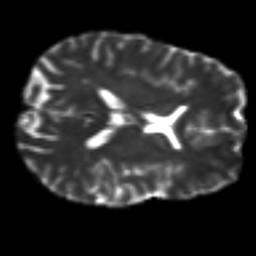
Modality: T2w
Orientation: axial
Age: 39
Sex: male
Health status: healthy
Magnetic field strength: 3 T
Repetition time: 8.4 s
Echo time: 0.0926 s